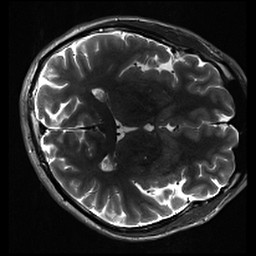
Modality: inplaneT2
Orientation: axial